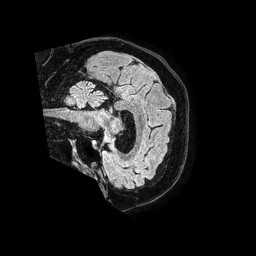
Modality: FLAIR
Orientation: sagittal
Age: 78
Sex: female
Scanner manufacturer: philips
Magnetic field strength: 1.5 T
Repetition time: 4.8 s
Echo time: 0.3 s